Interaction volume radius: 5 \u00c5
Interaction volume height: 10 \u00c5
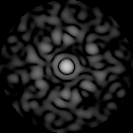
Disorder parameter: 0.8384